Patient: sex M, age 57
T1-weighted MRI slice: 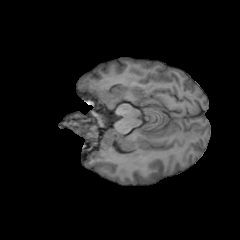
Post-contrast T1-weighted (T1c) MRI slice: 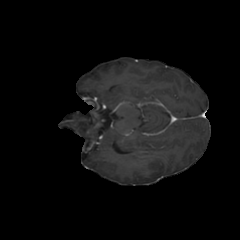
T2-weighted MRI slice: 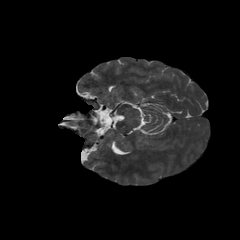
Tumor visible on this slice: no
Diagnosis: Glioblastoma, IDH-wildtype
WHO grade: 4